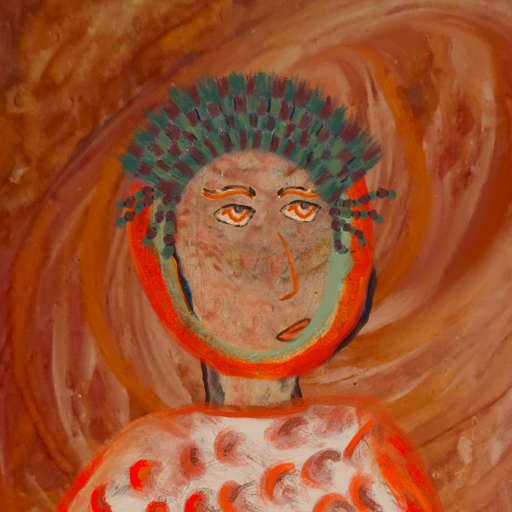
Background: Pious_Lady, Head And Neck Side: Orphan, Face Side: Experience, Bust: Rupkatha, Hair Side: Sisters, Head Accessory: After_Raid_Crown, Second Necklace: Blank, Necklace: Blank, Baby: Blank